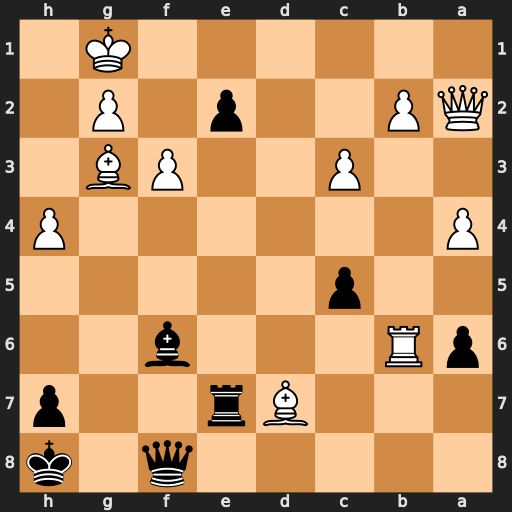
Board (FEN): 5q1k/3Br2p/pR3b2/2p5/P6P/2P2PB1/QP2p1P1/6K1
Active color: b
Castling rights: -
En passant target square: -
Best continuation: Be5 Be1 Qf4